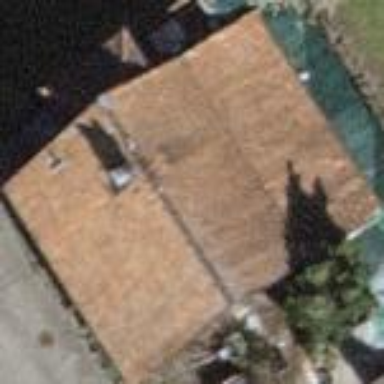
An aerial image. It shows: Simple house.